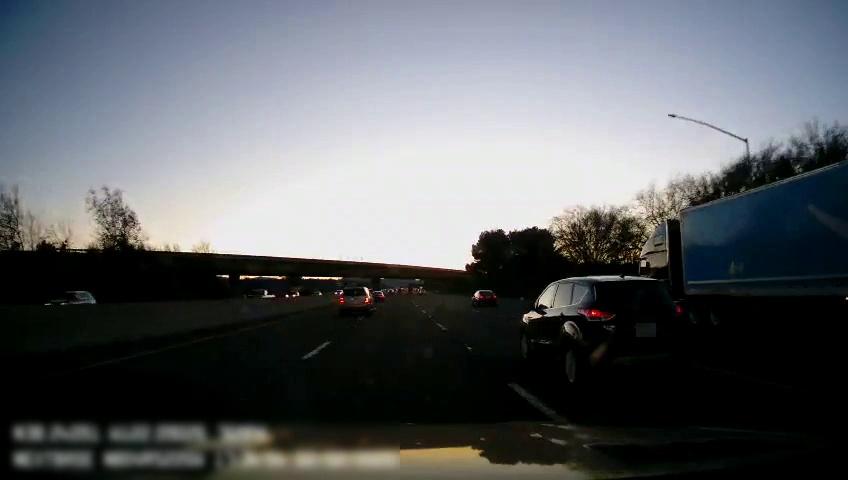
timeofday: Day
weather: Sunny
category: Drivable Space
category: Vehicles | Truck
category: Vehicles | Car
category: Vehicles | SUV
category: Vehicles | Car
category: Vehicles | SUV
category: Vehicles | SUV
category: Vehicles | Truck
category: Vehicles | SUV
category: Vehicles | Car
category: Lanes | Current Lane
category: Lanes | Alternate Lane
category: Lanes | Current Lane
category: Lanes | Alternate Lane